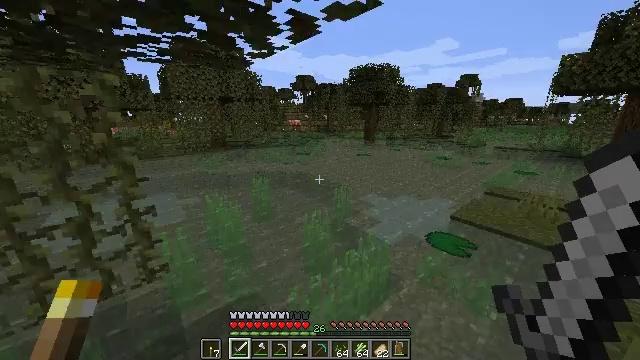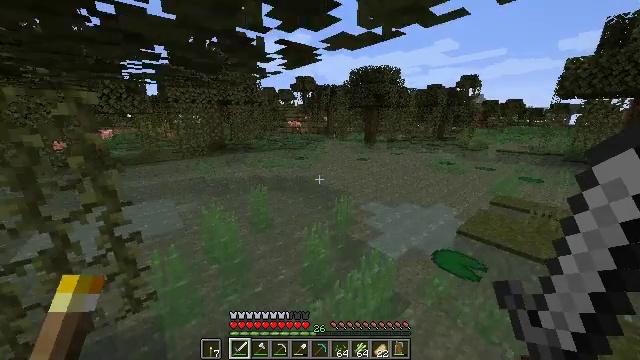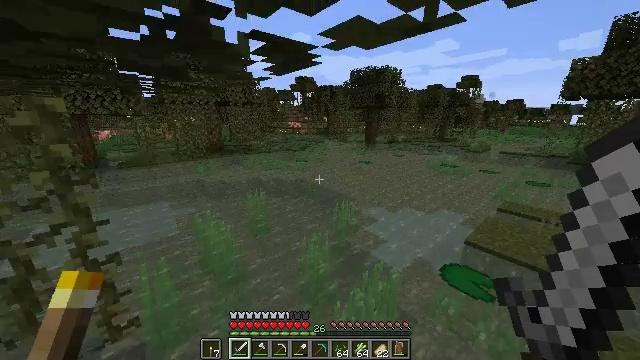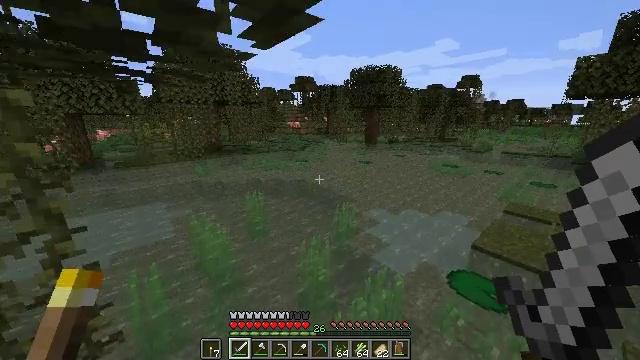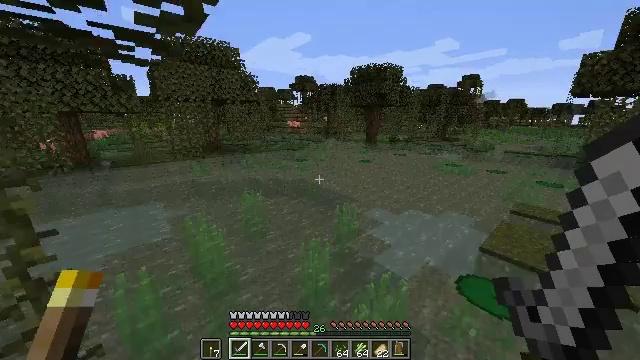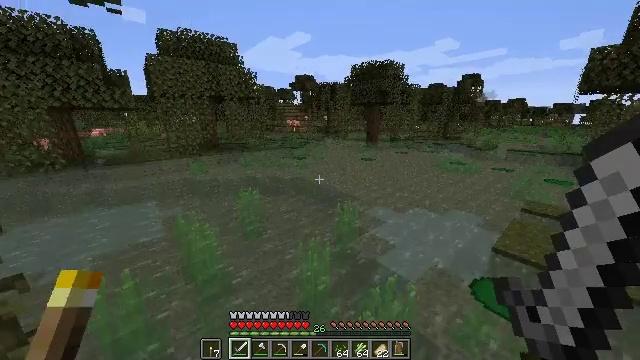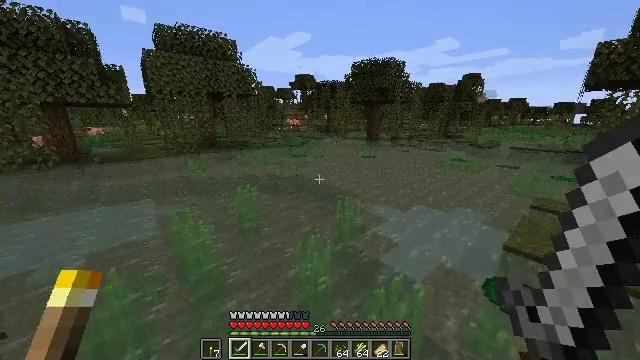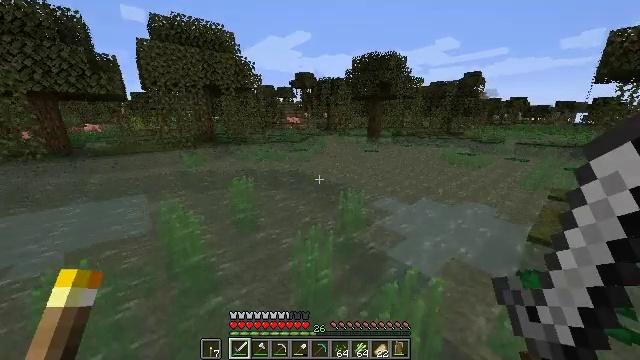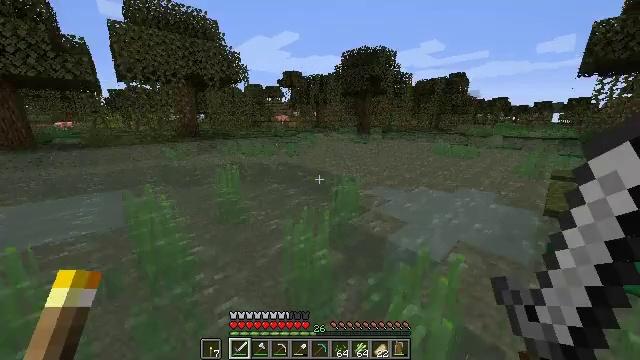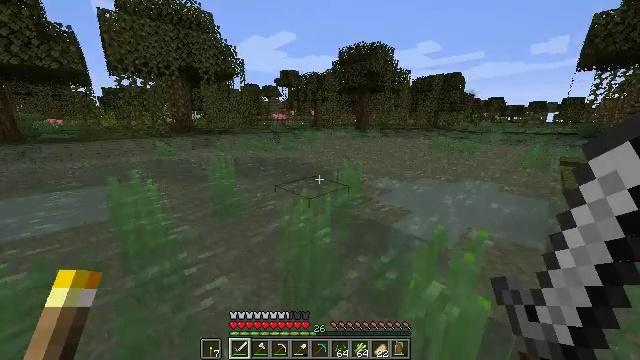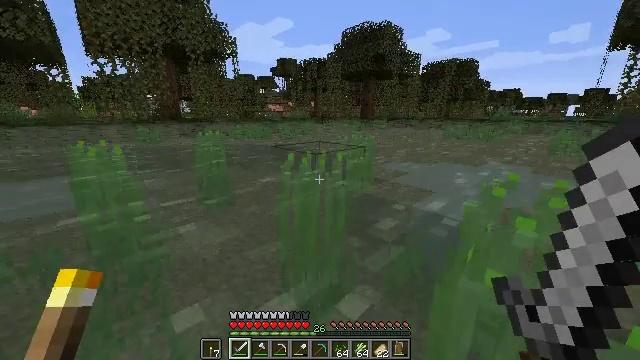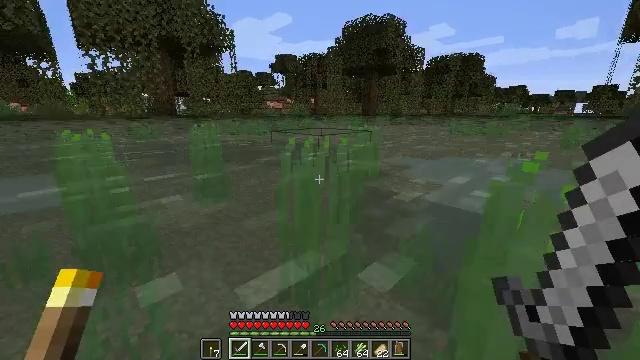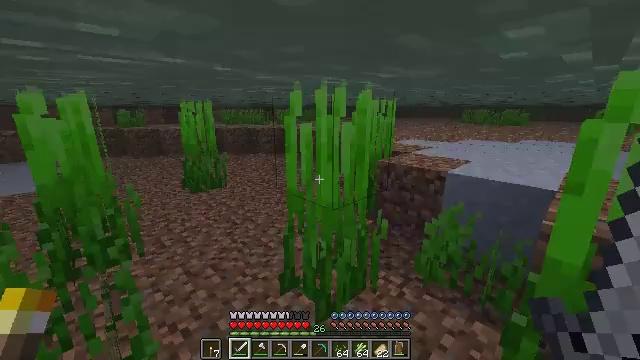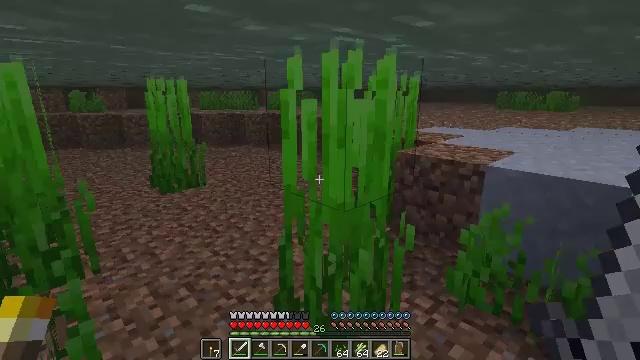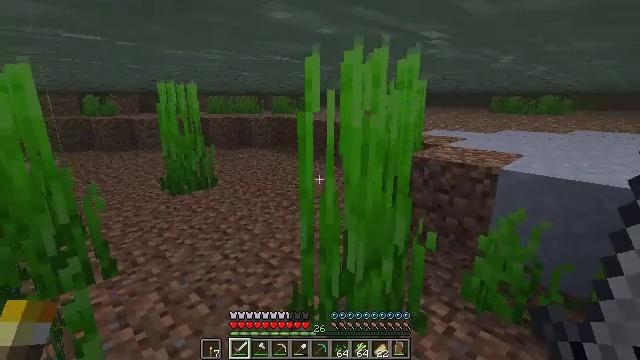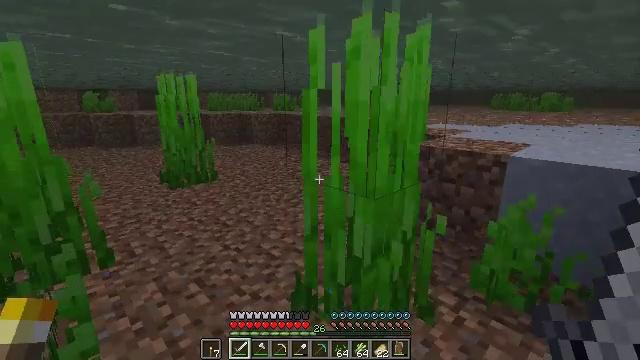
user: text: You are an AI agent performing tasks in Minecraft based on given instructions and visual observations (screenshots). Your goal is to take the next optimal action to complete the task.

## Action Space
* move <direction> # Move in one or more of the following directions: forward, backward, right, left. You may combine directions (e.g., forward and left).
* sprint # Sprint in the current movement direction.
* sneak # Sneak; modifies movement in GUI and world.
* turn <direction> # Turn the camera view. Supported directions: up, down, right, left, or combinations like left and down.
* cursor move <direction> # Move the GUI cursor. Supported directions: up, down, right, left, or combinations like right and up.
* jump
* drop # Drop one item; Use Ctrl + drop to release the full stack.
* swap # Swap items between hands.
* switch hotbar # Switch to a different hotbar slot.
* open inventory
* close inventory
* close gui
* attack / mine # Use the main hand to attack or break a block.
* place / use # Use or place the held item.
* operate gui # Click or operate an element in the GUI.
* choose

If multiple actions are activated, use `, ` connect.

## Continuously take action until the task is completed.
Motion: motion action
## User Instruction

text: Break the sugar cane.
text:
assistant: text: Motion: move forward, sprint, jump
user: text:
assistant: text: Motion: move forward, sprint, jump
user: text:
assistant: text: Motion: move forward, sprint, jump
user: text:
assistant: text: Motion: move forward, sprint
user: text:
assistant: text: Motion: move forward, sprint
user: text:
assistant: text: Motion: move forward and move left, sprint
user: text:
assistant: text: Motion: move forward and move left, sprint
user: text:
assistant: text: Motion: move forward and move left, sprint, turn right
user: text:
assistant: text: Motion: move forward and move left, sprint
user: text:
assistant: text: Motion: move forward and move left, sprint
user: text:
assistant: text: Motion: move forward and move left, sprint
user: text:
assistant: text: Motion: move forward and move left, sprint
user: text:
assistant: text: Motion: move forward and move left, sprint
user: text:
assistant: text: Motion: move forward and move left, sprint
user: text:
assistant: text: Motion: move forward and move left, sprint
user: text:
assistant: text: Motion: move forward and move left, sprint
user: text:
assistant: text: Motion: move forward and move left, sprint
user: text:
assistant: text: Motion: move forward and move left, sprint, turn left
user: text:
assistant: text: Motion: move forward and move left, sprint, turn left and up
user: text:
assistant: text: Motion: move forward, sprint, turn left and up
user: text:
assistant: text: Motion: move forward, sprint, turn left and up
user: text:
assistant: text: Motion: move forward, sprint, turn left and up
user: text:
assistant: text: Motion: move forward, sprint, turn left and up
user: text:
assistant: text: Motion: move forward, sprint, turn left and up
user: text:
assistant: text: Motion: move forward, sprint, turn left and up
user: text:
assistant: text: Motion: move forward, sprint
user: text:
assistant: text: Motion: move forward, sprint
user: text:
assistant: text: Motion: move forward, sprint
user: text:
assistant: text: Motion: move forward, sprint
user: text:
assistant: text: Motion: move forward, sprint